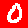
Digit: 0